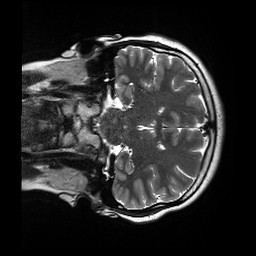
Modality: T2w
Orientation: coronal
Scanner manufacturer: siemens
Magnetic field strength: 3 T
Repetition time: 13.52 s
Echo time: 0.088 s